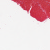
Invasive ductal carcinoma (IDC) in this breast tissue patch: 0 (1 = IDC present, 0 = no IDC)